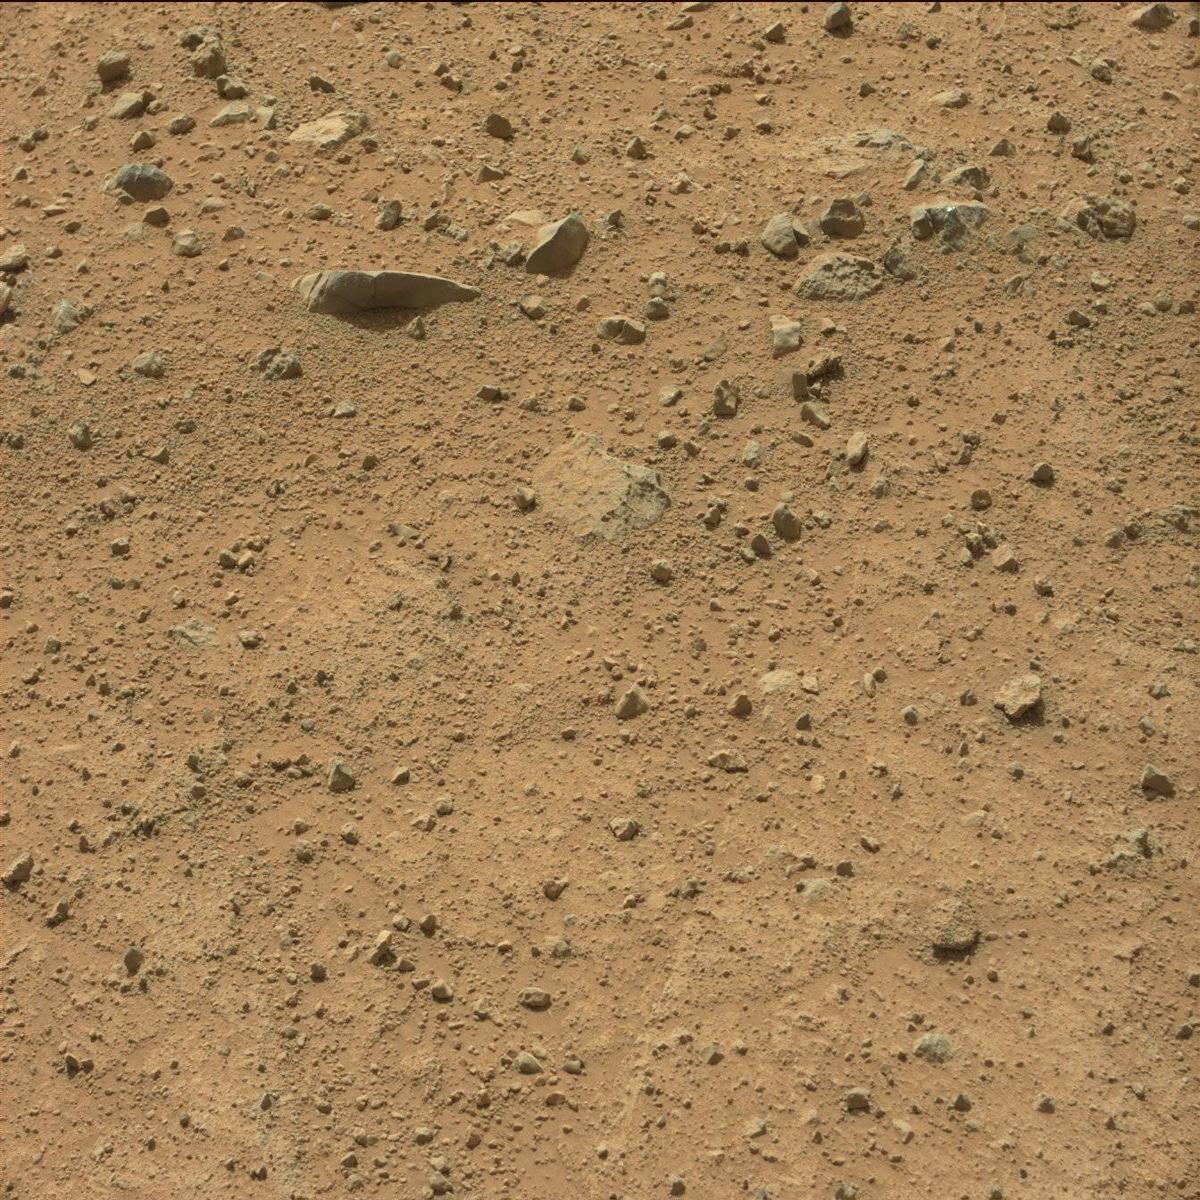
Terrain classes present: Bedrock, Rock, Sand / Soil